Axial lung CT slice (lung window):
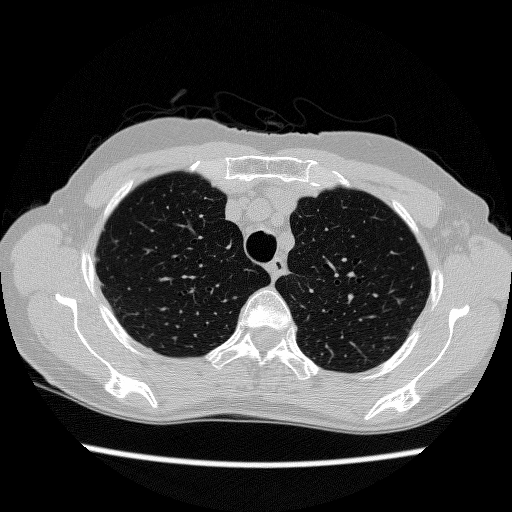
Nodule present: no